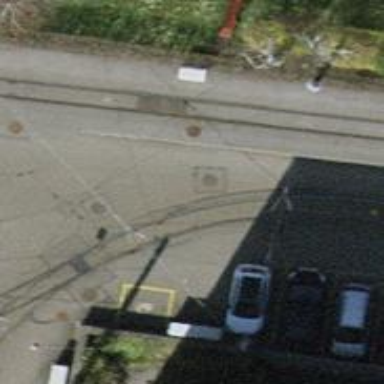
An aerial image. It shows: Tram railway with electrified contact lines. The scene is at service yard with one track.